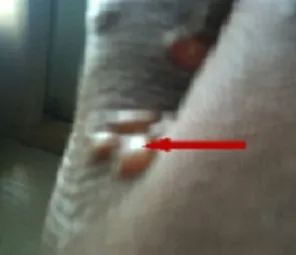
The hand three days after the initial treatment with a single dose of 400 mg albendazole (ZENTEL). The eruptions continued and blister can be seen to be forming (arrowed).
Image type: medical_photograph (skin_photograph)